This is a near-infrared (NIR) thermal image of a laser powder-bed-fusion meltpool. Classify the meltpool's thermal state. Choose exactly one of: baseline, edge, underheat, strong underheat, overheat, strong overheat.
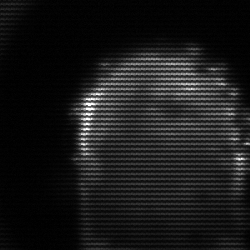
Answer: baseline